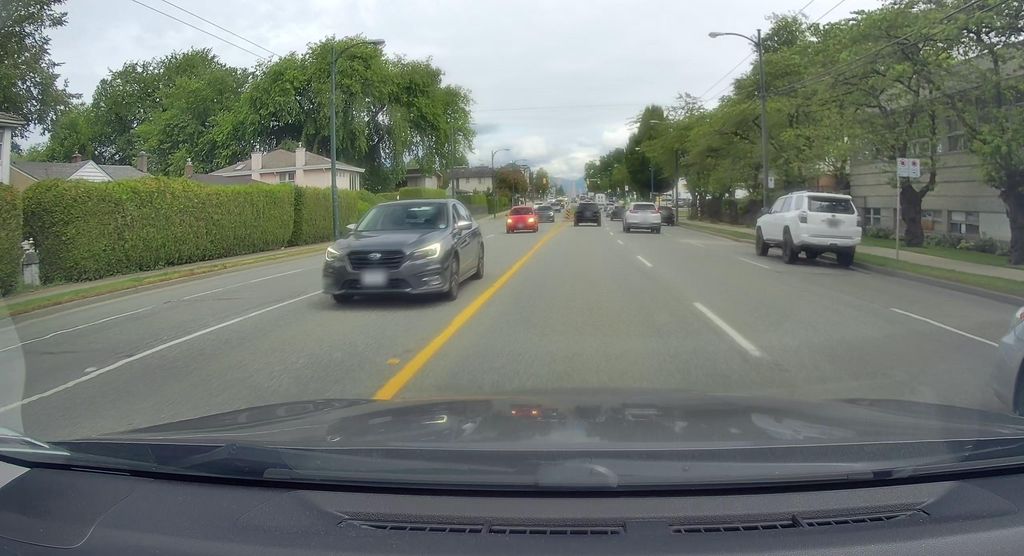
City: vancouver